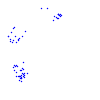
Particle: kaon